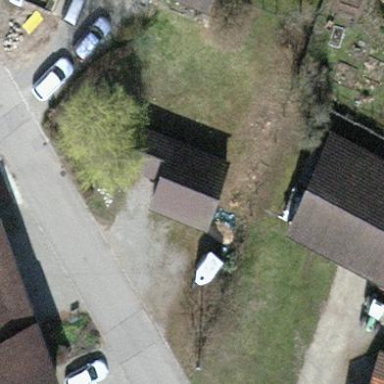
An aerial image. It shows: Group of garages.